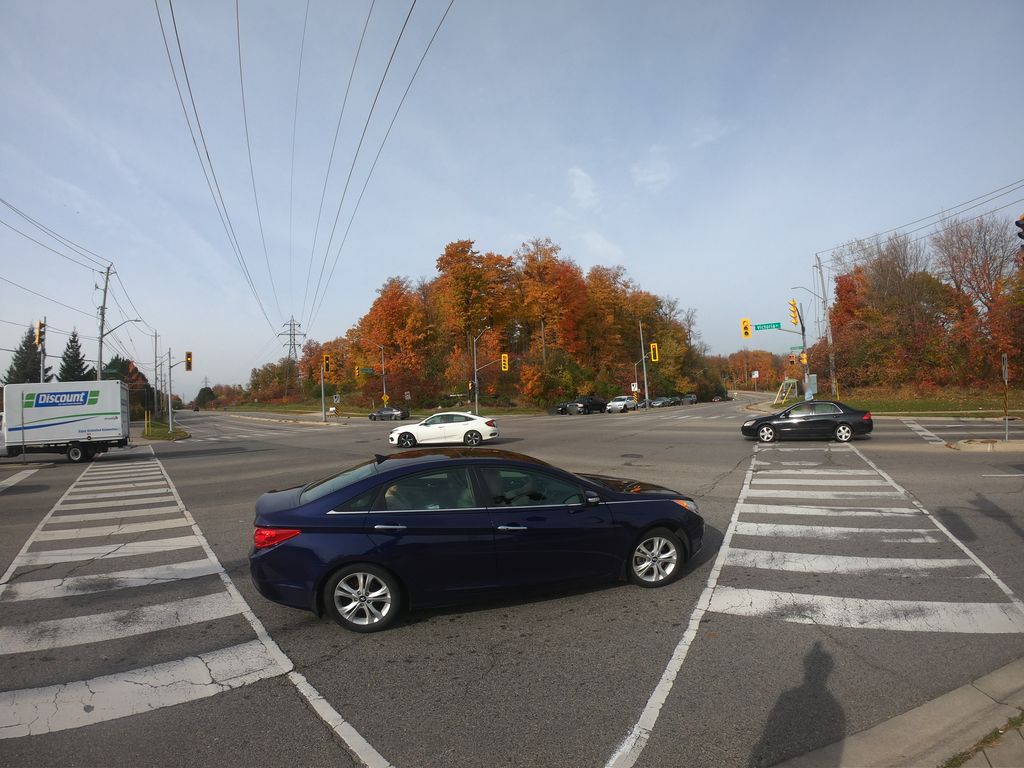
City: kitchener-waterloo